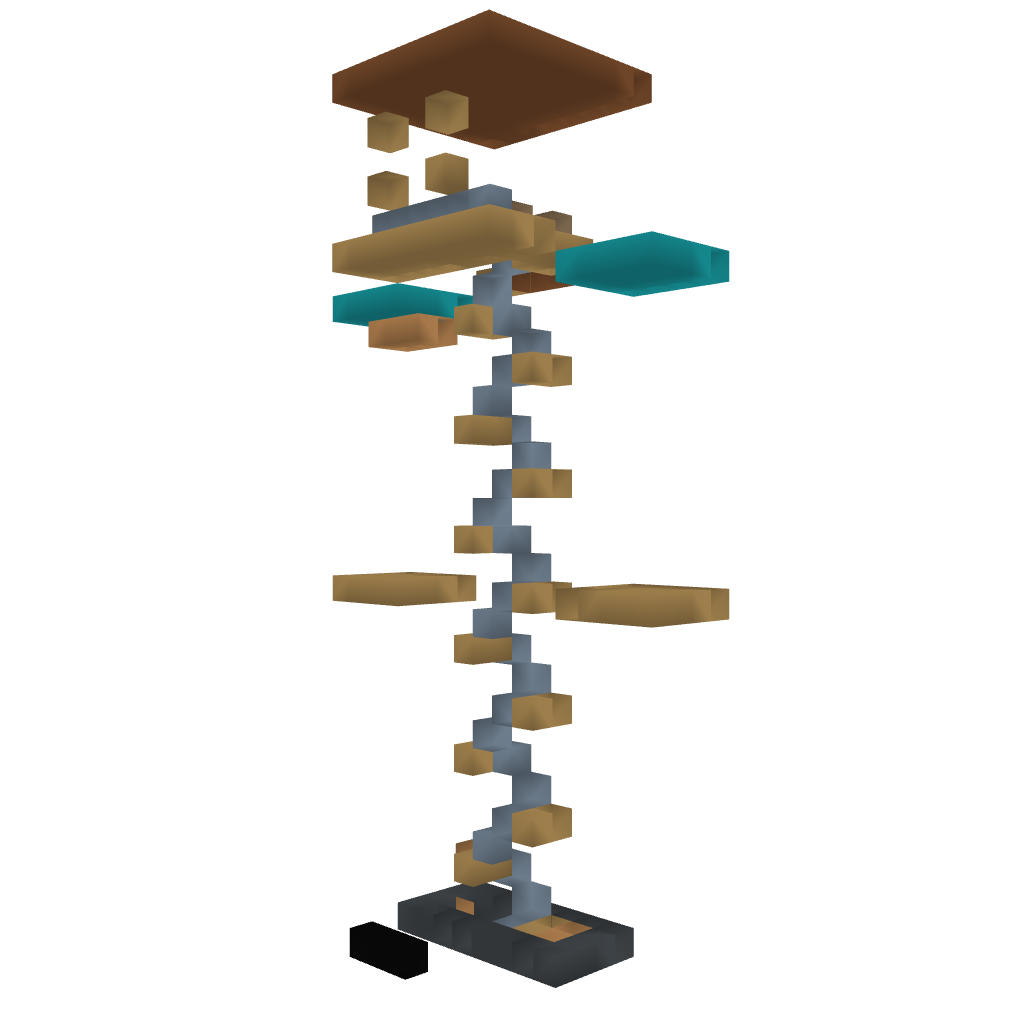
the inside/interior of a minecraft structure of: Minecraft dude